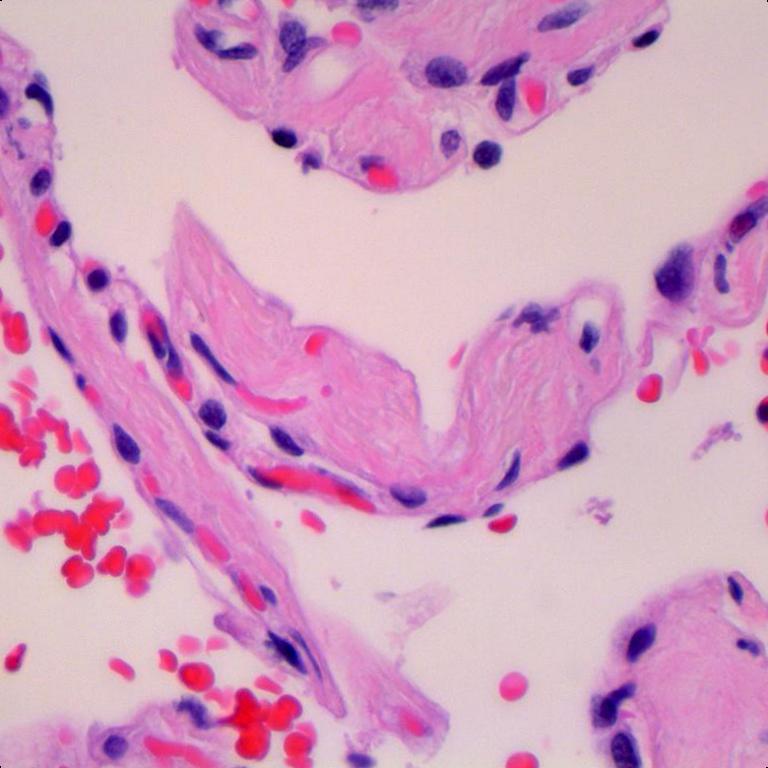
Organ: lung
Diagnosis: benign